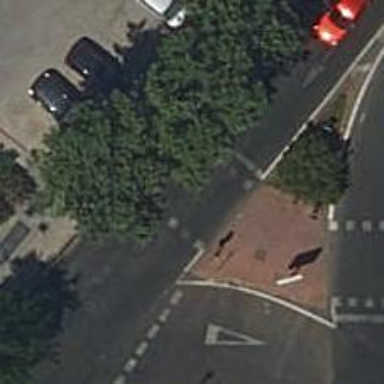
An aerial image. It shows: Crossing with traffic signals.